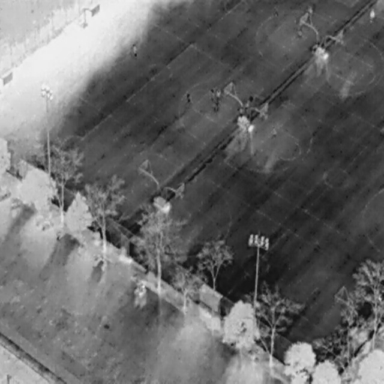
There are 11 People in the infrared image.